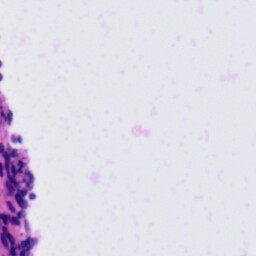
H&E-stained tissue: Tonsil